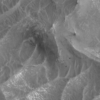
Label: not_dusty